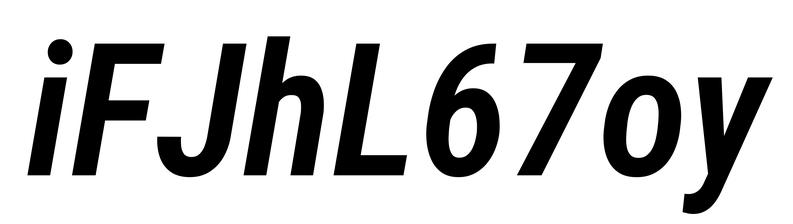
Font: Roboto-Italic_Condensed_SemiBold_Italic